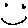
Label: smiley face